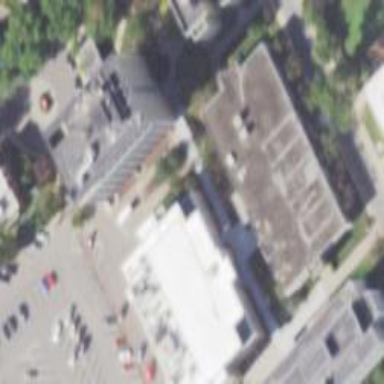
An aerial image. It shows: Building that serves as library.